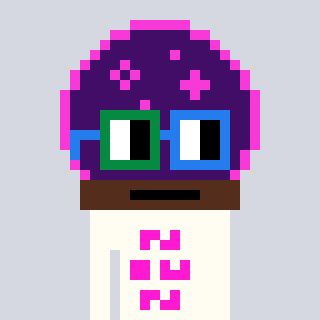
a pixel art character with square green and blue glasses, a crystalball-shaped head and a grayscale-colored body on a cool background